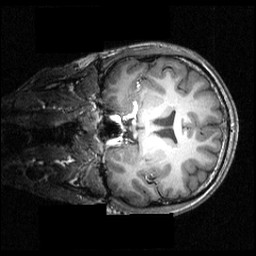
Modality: T1w
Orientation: coronal
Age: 19
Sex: male
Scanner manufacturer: siemens
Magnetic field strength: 3.951 T
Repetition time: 1.5 s
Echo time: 0.00335 s